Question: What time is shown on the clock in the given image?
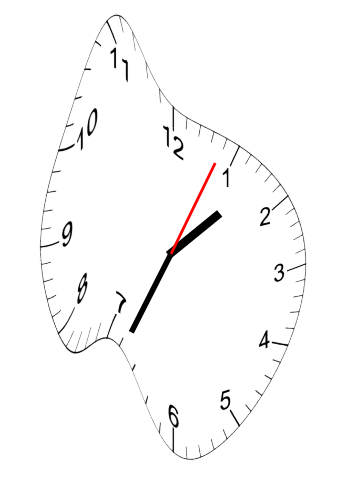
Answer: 01:34:04